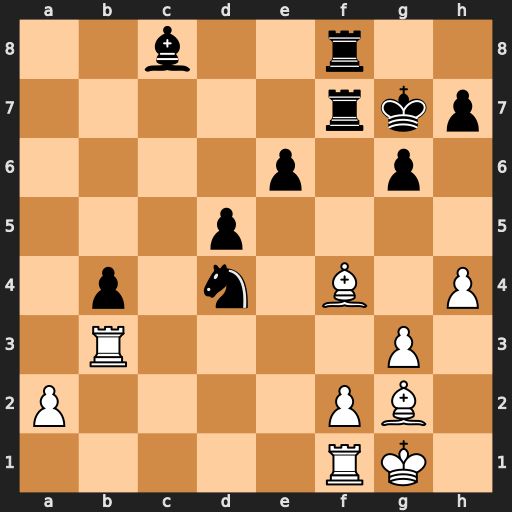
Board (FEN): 2b2r2/5rkp/4p1p1/3p4/1p1n1B1P/1R4P1/P4PB1/5RK1
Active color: w
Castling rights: -
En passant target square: -
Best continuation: Be5+ Kg8 Bxd4